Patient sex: M
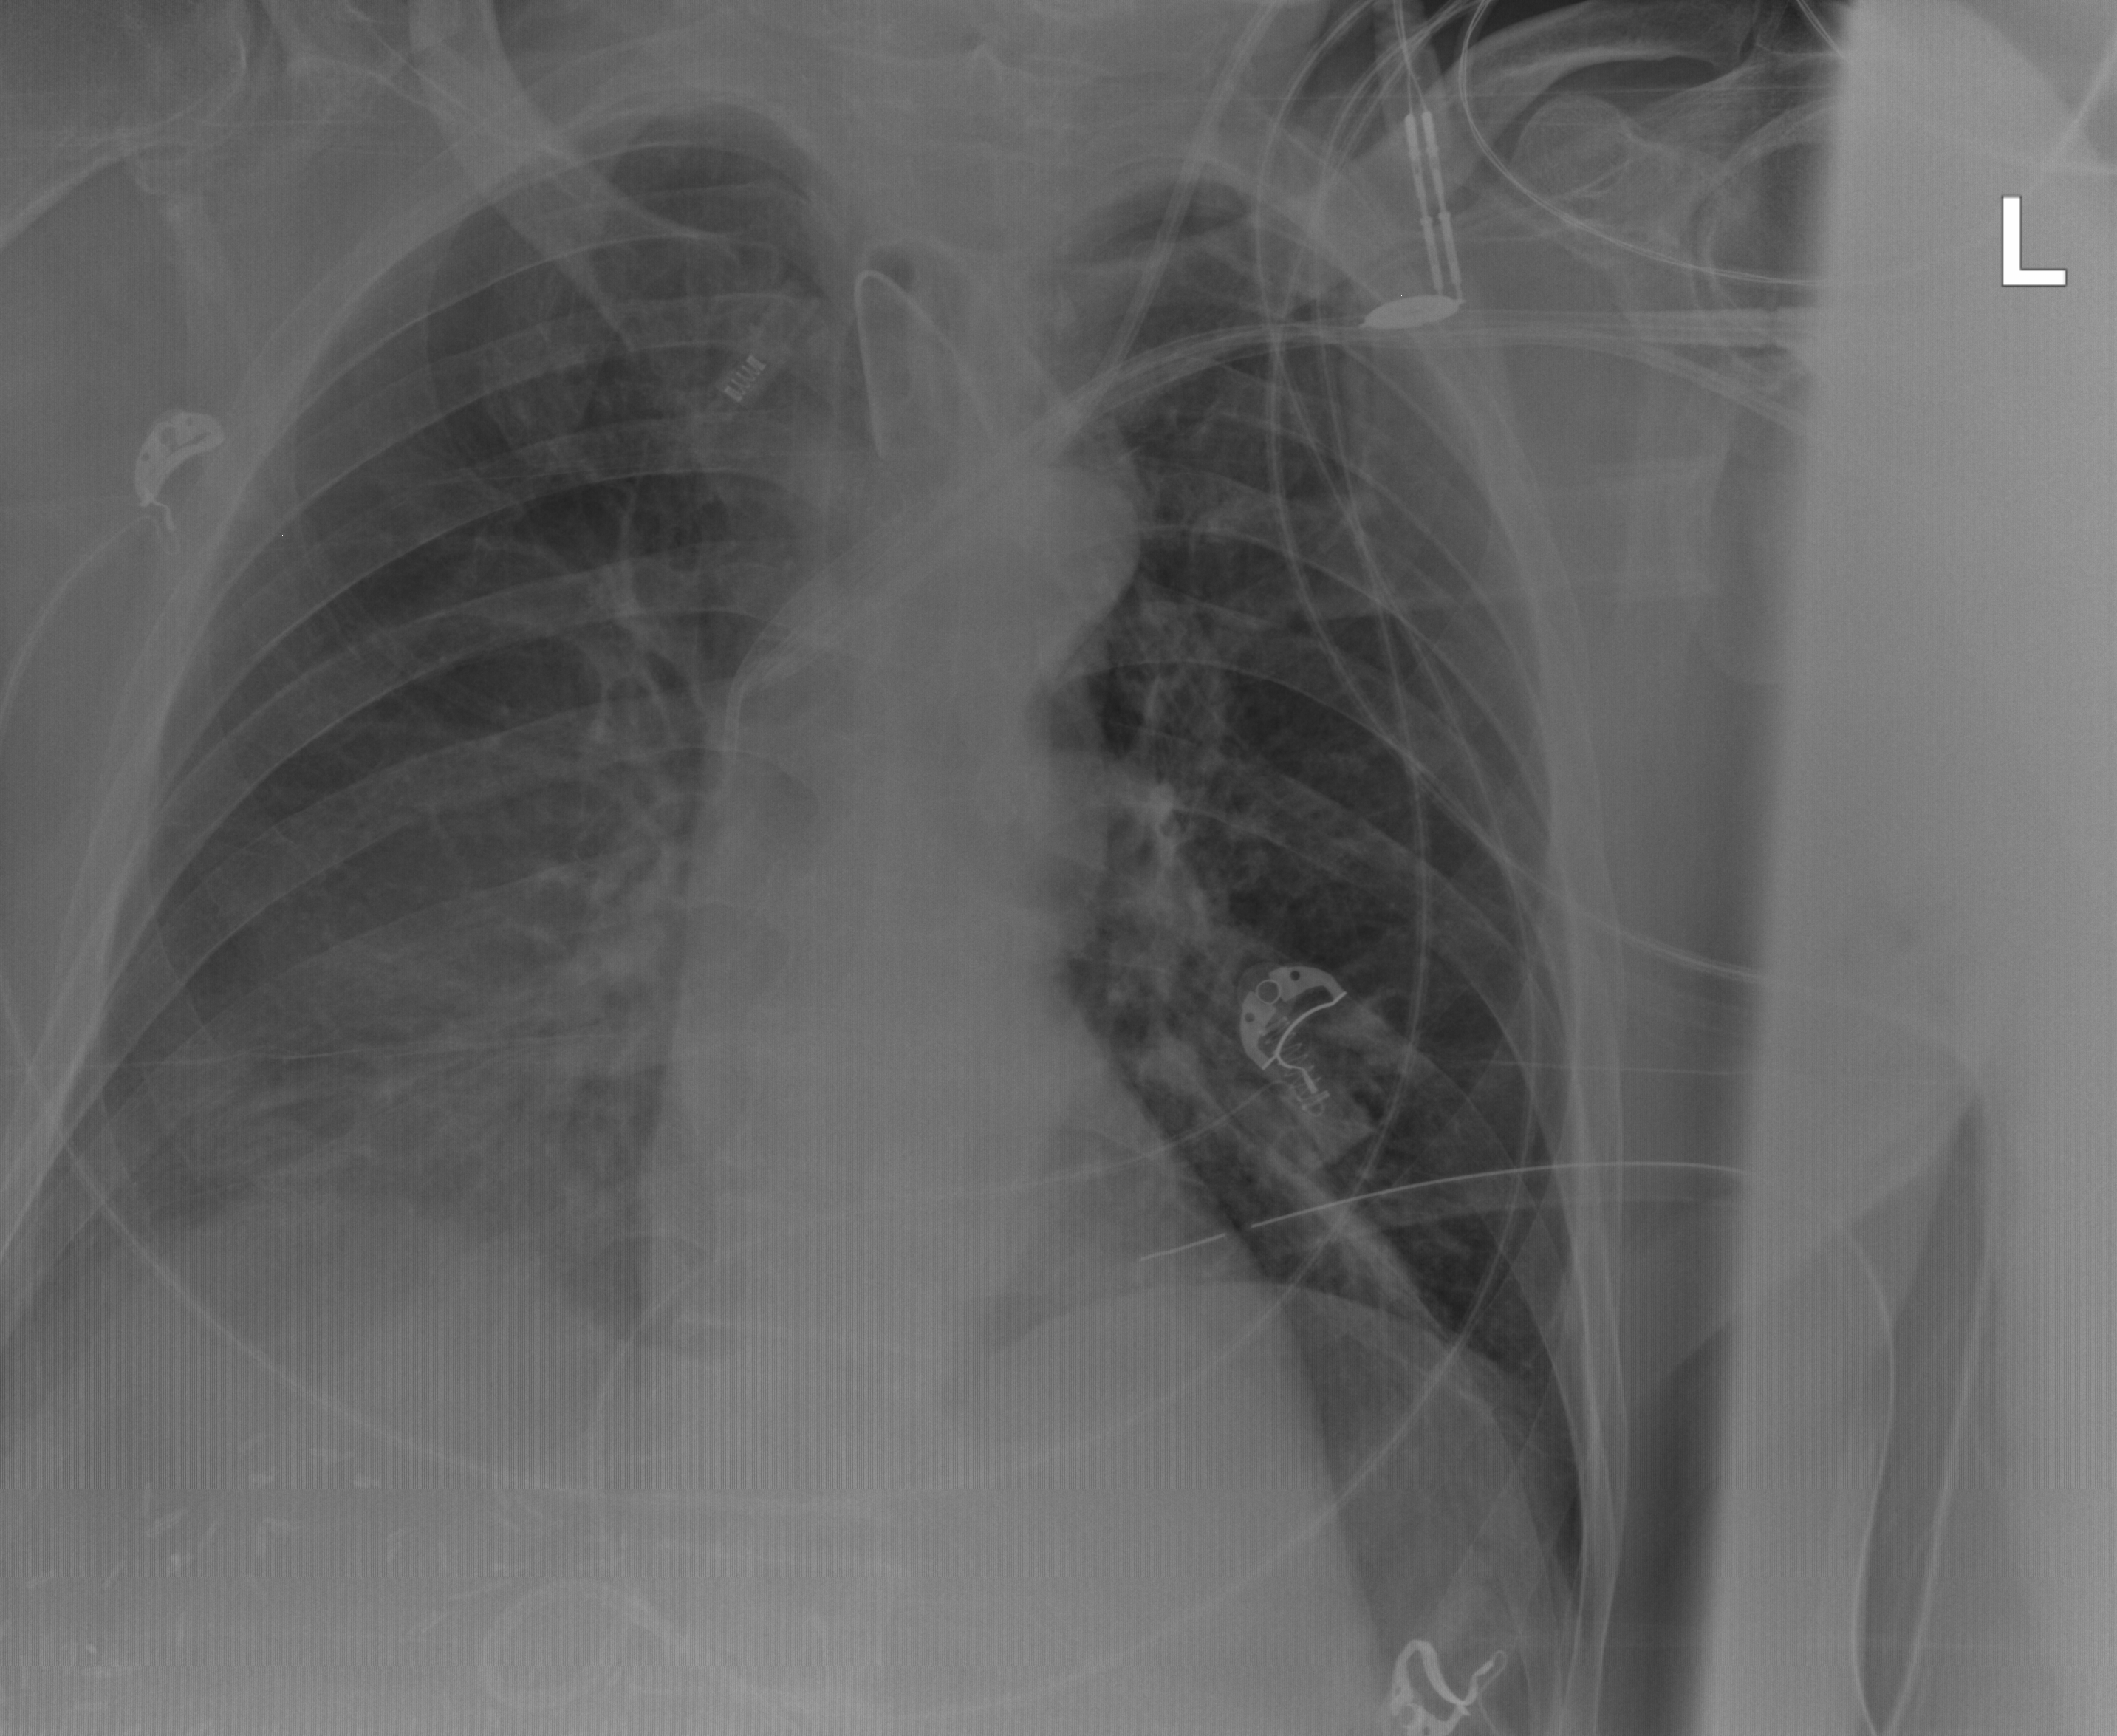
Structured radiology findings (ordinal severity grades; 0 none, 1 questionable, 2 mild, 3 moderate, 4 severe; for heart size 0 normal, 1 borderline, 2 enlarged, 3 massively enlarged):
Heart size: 0
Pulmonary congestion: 2
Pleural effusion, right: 2
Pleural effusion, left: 0
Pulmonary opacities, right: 0
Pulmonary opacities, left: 0
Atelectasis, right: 3
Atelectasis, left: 2